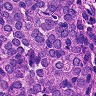
Metastatic tissue present: yes